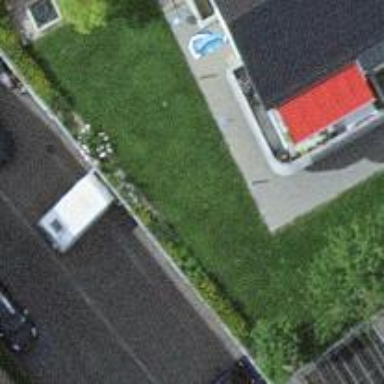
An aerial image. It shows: Group of garages.